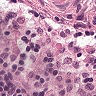
Metastatic tissue present: no